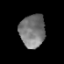
Tissue: prostate
Cell type: Myeloid cells
Senescence score: 0.3609
Nuclear area (px): 826
Mean DAPI intensity: 119.276